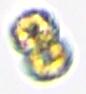
Label: Margalefidinium